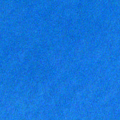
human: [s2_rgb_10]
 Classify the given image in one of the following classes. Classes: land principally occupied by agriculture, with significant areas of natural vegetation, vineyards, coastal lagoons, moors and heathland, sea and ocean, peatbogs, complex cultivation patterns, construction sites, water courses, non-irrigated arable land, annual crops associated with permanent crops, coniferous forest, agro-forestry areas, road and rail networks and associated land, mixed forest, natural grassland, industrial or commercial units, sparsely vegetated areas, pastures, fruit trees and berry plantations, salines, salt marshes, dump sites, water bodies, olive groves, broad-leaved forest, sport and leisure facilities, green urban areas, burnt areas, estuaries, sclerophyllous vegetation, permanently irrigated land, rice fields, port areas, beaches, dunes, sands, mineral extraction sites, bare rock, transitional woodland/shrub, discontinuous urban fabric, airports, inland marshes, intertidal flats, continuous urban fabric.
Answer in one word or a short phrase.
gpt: sea and ocean